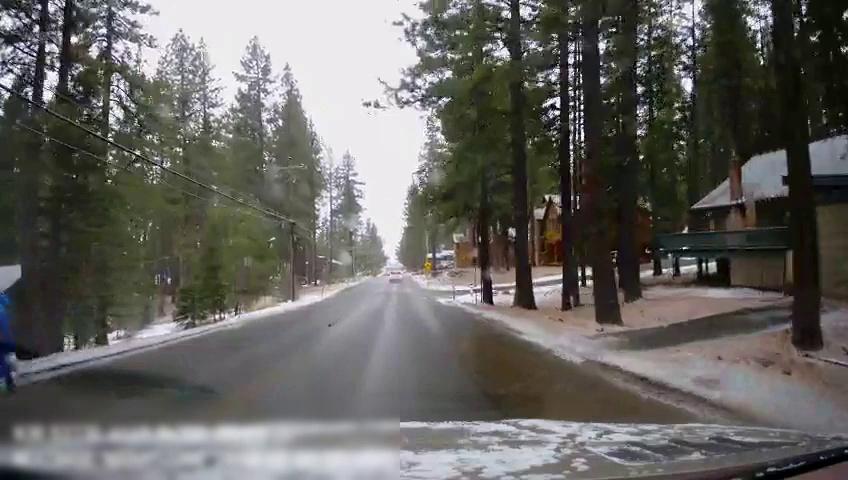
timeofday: Day
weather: Snowy
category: Vehicles | SUV
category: Drivable Space
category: Pedestrians